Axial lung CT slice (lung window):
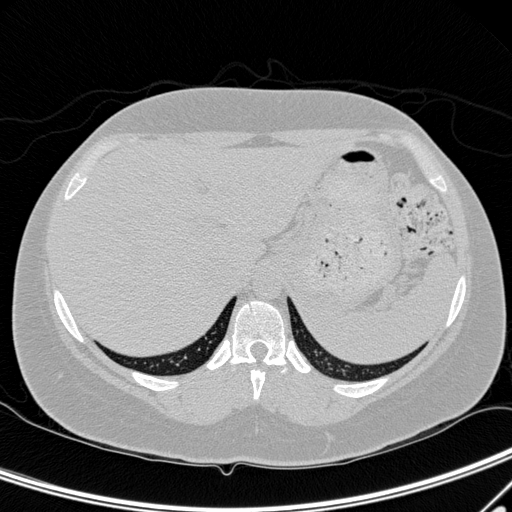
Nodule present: no